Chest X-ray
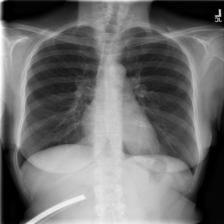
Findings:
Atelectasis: negative
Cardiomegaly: negative
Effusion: negative
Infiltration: negative
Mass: negative
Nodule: negative
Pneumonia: negative
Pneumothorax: negative
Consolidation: negative
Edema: negative
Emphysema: negative
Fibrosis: negative
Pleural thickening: negative
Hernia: negative